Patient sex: M
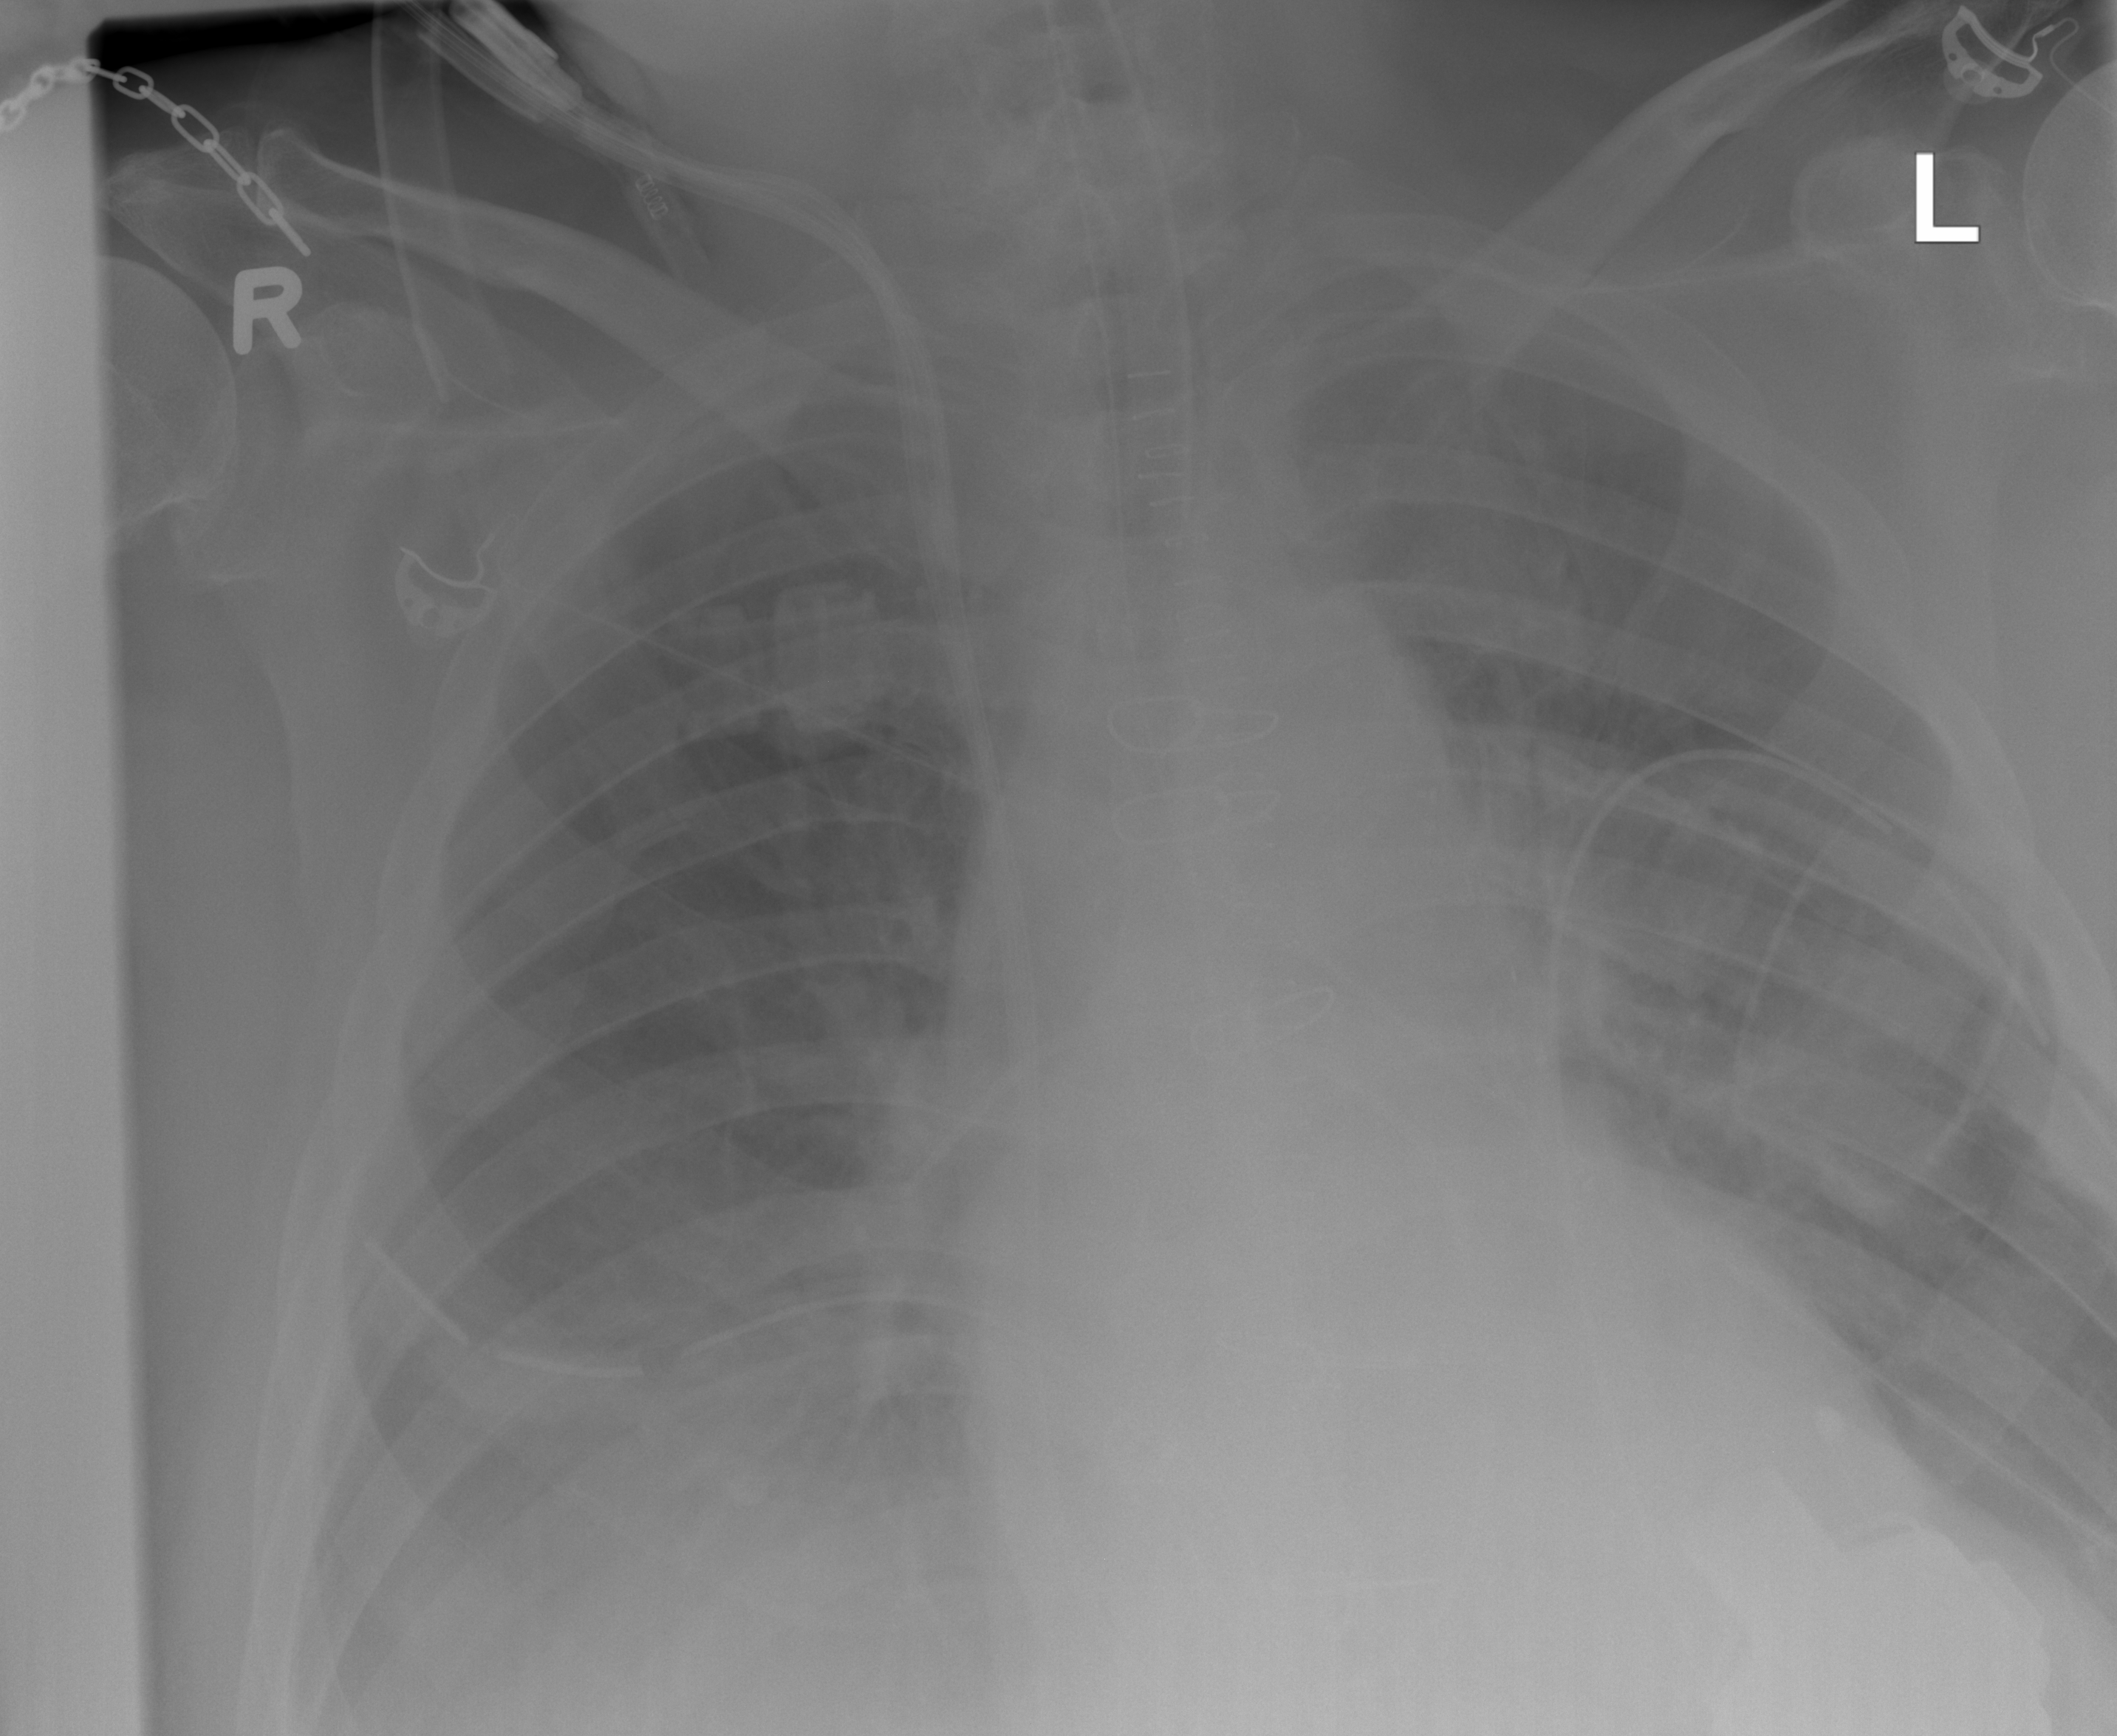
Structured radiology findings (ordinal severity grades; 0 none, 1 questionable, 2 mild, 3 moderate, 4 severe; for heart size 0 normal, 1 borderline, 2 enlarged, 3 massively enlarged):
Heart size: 2
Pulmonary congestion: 2
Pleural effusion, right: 2
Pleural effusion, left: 2
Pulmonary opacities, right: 0
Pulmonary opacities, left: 0
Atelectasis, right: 2
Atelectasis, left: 2